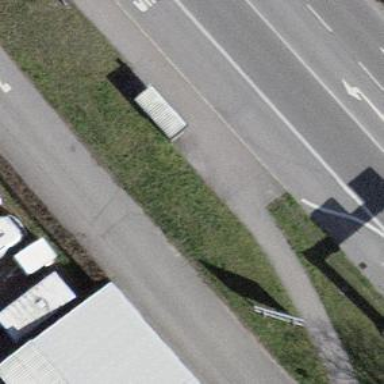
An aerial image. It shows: Bus stop with shelter. It is platform for public transport.